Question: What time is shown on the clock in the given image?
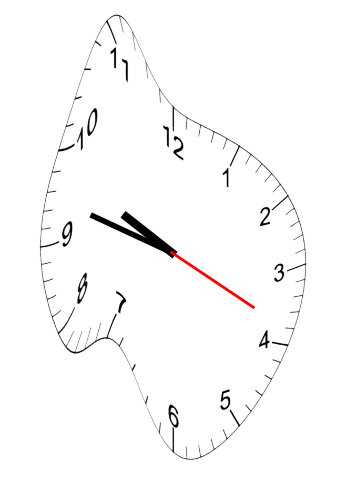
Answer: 09:47:19